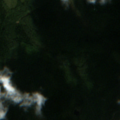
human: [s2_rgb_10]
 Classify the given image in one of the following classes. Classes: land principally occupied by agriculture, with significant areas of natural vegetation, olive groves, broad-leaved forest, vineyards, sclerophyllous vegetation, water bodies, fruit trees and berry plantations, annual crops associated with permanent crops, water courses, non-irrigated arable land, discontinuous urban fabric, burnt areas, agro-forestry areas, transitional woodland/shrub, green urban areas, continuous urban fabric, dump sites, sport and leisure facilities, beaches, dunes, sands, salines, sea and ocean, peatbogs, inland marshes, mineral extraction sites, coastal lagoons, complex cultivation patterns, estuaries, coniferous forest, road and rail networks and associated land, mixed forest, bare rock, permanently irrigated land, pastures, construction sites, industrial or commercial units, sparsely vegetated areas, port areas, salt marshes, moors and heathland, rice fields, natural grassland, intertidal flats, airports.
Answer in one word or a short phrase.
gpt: coniferous forest, mixed forest